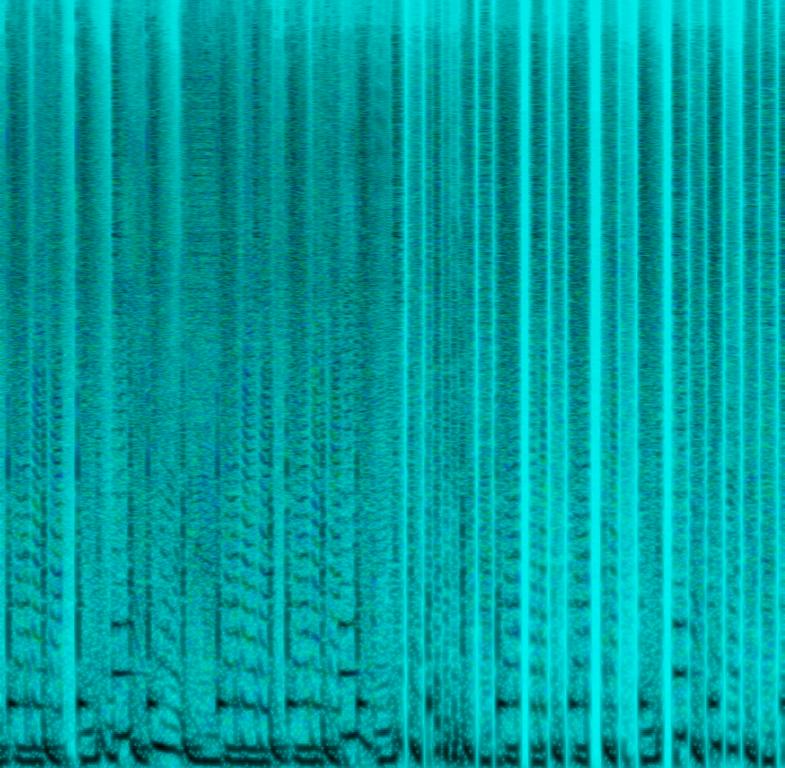
The song is an instrumental. The tempo is medium with a DJ creating cool rhythmic structures; groovy drum rhythm, percussion hits, grunge tones and staccato notes. The song is exciting and energetic. The song is a techno dance tune.